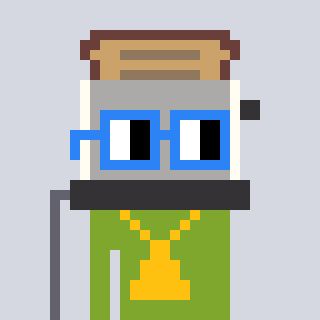
a pixel art character with square blue glasses, a toaster-shaped head and a slimegreen-colored body on a cool background